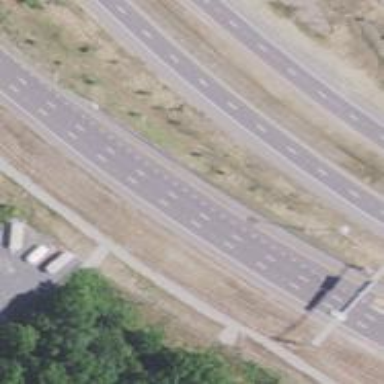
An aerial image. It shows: Motorway junction.